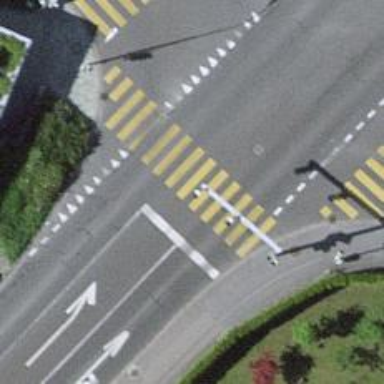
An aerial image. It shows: Road crossing with traffic signals.